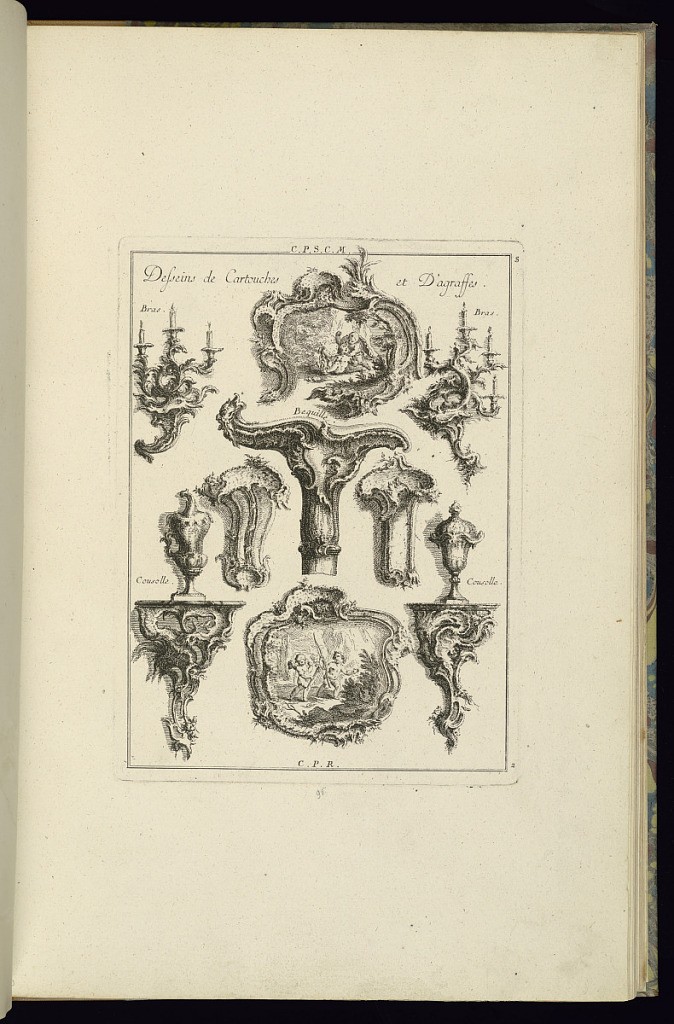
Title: Desseins de Cartouches et D'Agraffes
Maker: François de Cuvilliés the Elder, Belgian, 1695 - 1768
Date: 1745
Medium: Etching and engraving on off-white laid paper
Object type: Print
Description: Second state of designs for cartouches with vignettes of putti within, as well as for sconces with candelabra and brackets with vases on top. See 1921-6-285-96.